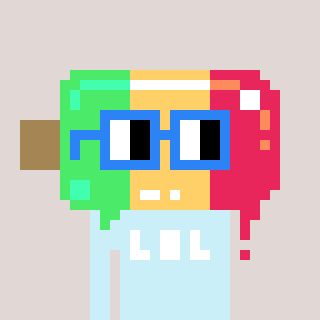
a pixel art character with square blue glasses, a icepop-shaped head and a cold-colored body on a warm background